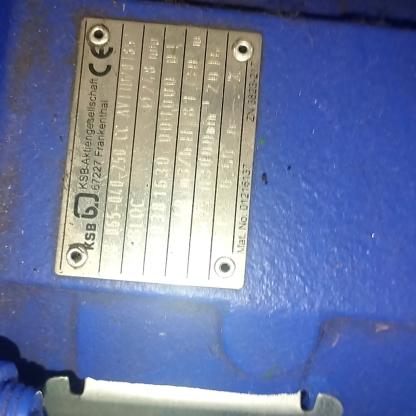
Klasa: tabliczka-znamionowa